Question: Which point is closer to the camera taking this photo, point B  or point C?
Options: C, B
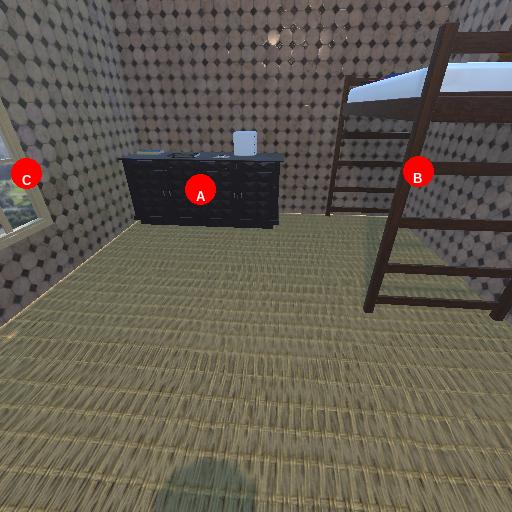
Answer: C